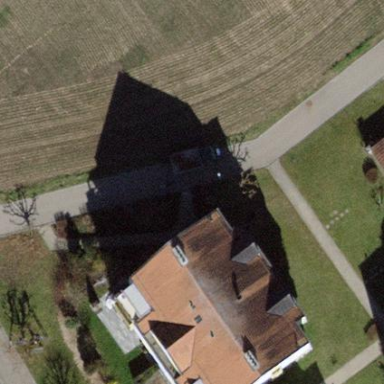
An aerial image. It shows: Pitched roof building.